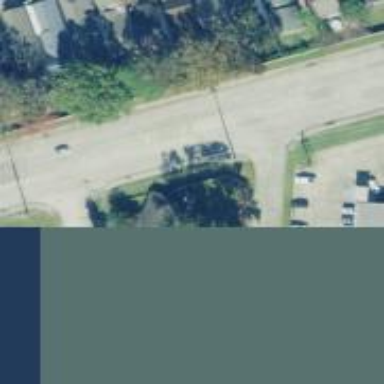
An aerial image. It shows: Power pole.